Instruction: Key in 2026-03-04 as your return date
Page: home
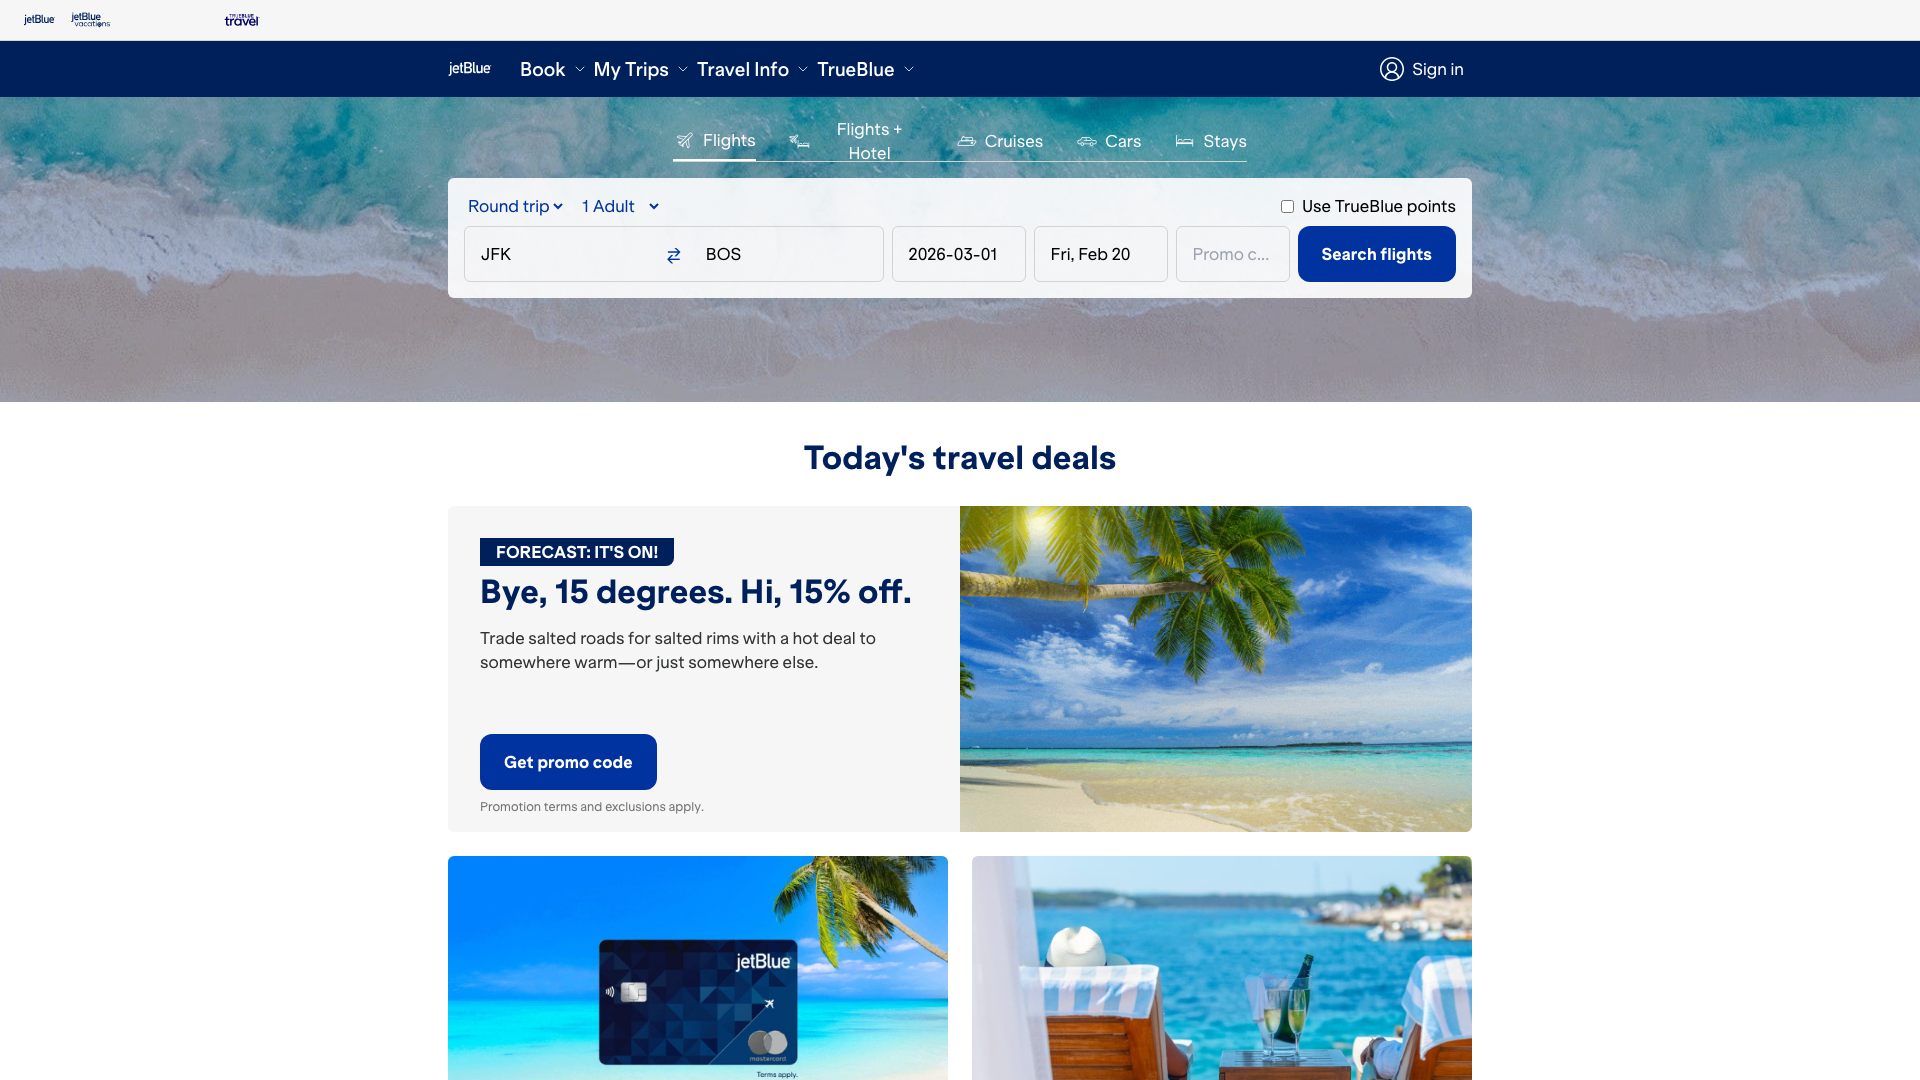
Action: type